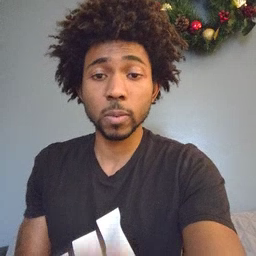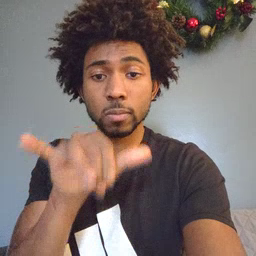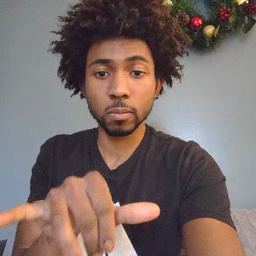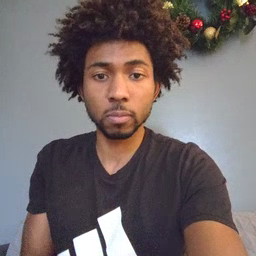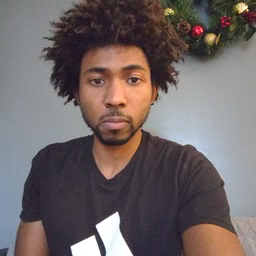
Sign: stay